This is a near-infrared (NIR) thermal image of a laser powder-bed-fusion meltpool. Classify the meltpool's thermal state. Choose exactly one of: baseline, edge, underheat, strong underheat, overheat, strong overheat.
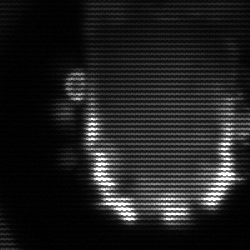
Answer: baseline